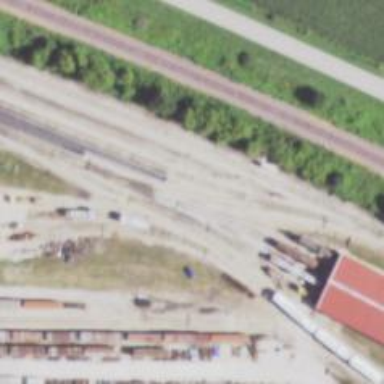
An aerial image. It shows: Preserved railway yard with electrified contact lines for trains.